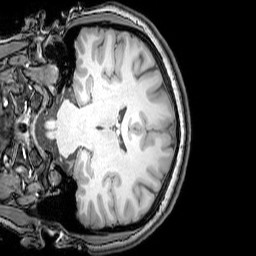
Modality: T1w
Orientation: coronal
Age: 23
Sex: female
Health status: healthy
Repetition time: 0.081 s
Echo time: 0.037 s